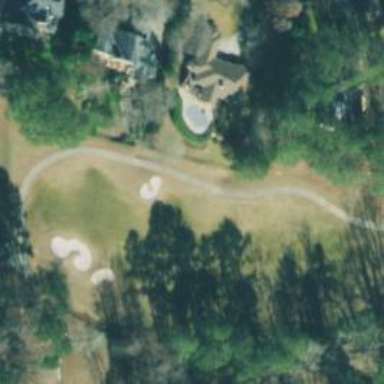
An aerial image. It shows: Golf fairway surrounded by grass.